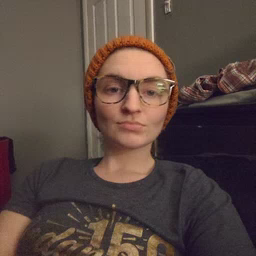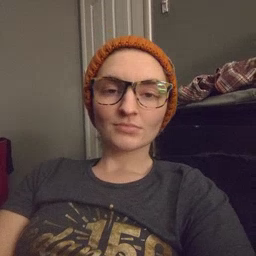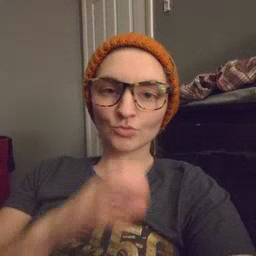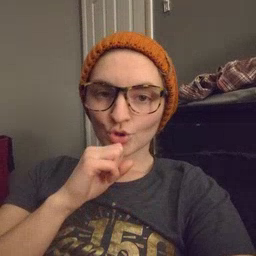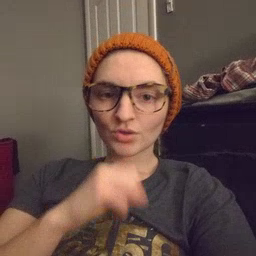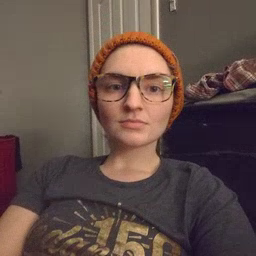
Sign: orange